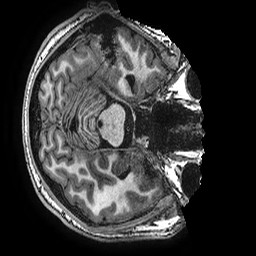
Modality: T1w
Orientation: axial
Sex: male
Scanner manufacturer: ge
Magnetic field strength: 3 T
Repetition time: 0.00766 s
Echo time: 0.003476 s